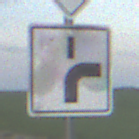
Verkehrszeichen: VerlaufVorfahrtsstrasse8
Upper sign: Vorfahrtsstrasse
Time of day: SunriseSunset
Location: Outdoor (Nature)
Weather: PartlyCloudy
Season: NotSpecified
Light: Natural